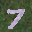
Label: 7